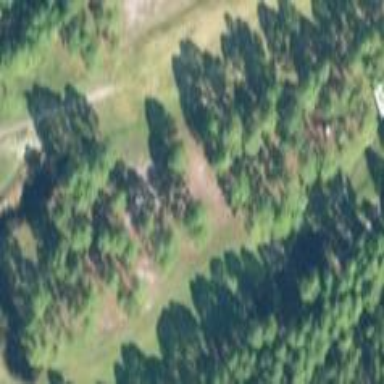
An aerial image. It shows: Woodland consisting mainly of needle-leaved trees.